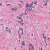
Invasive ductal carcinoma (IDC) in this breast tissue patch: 1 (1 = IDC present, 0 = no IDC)